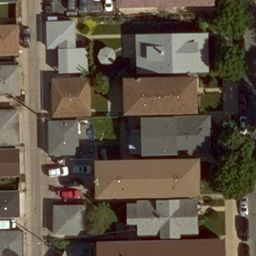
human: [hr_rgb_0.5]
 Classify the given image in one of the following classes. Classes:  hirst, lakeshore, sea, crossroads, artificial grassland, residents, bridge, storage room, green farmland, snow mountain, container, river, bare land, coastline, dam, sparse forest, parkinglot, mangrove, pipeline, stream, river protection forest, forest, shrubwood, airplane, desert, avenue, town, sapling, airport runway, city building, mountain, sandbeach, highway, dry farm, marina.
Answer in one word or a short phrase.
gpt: residents